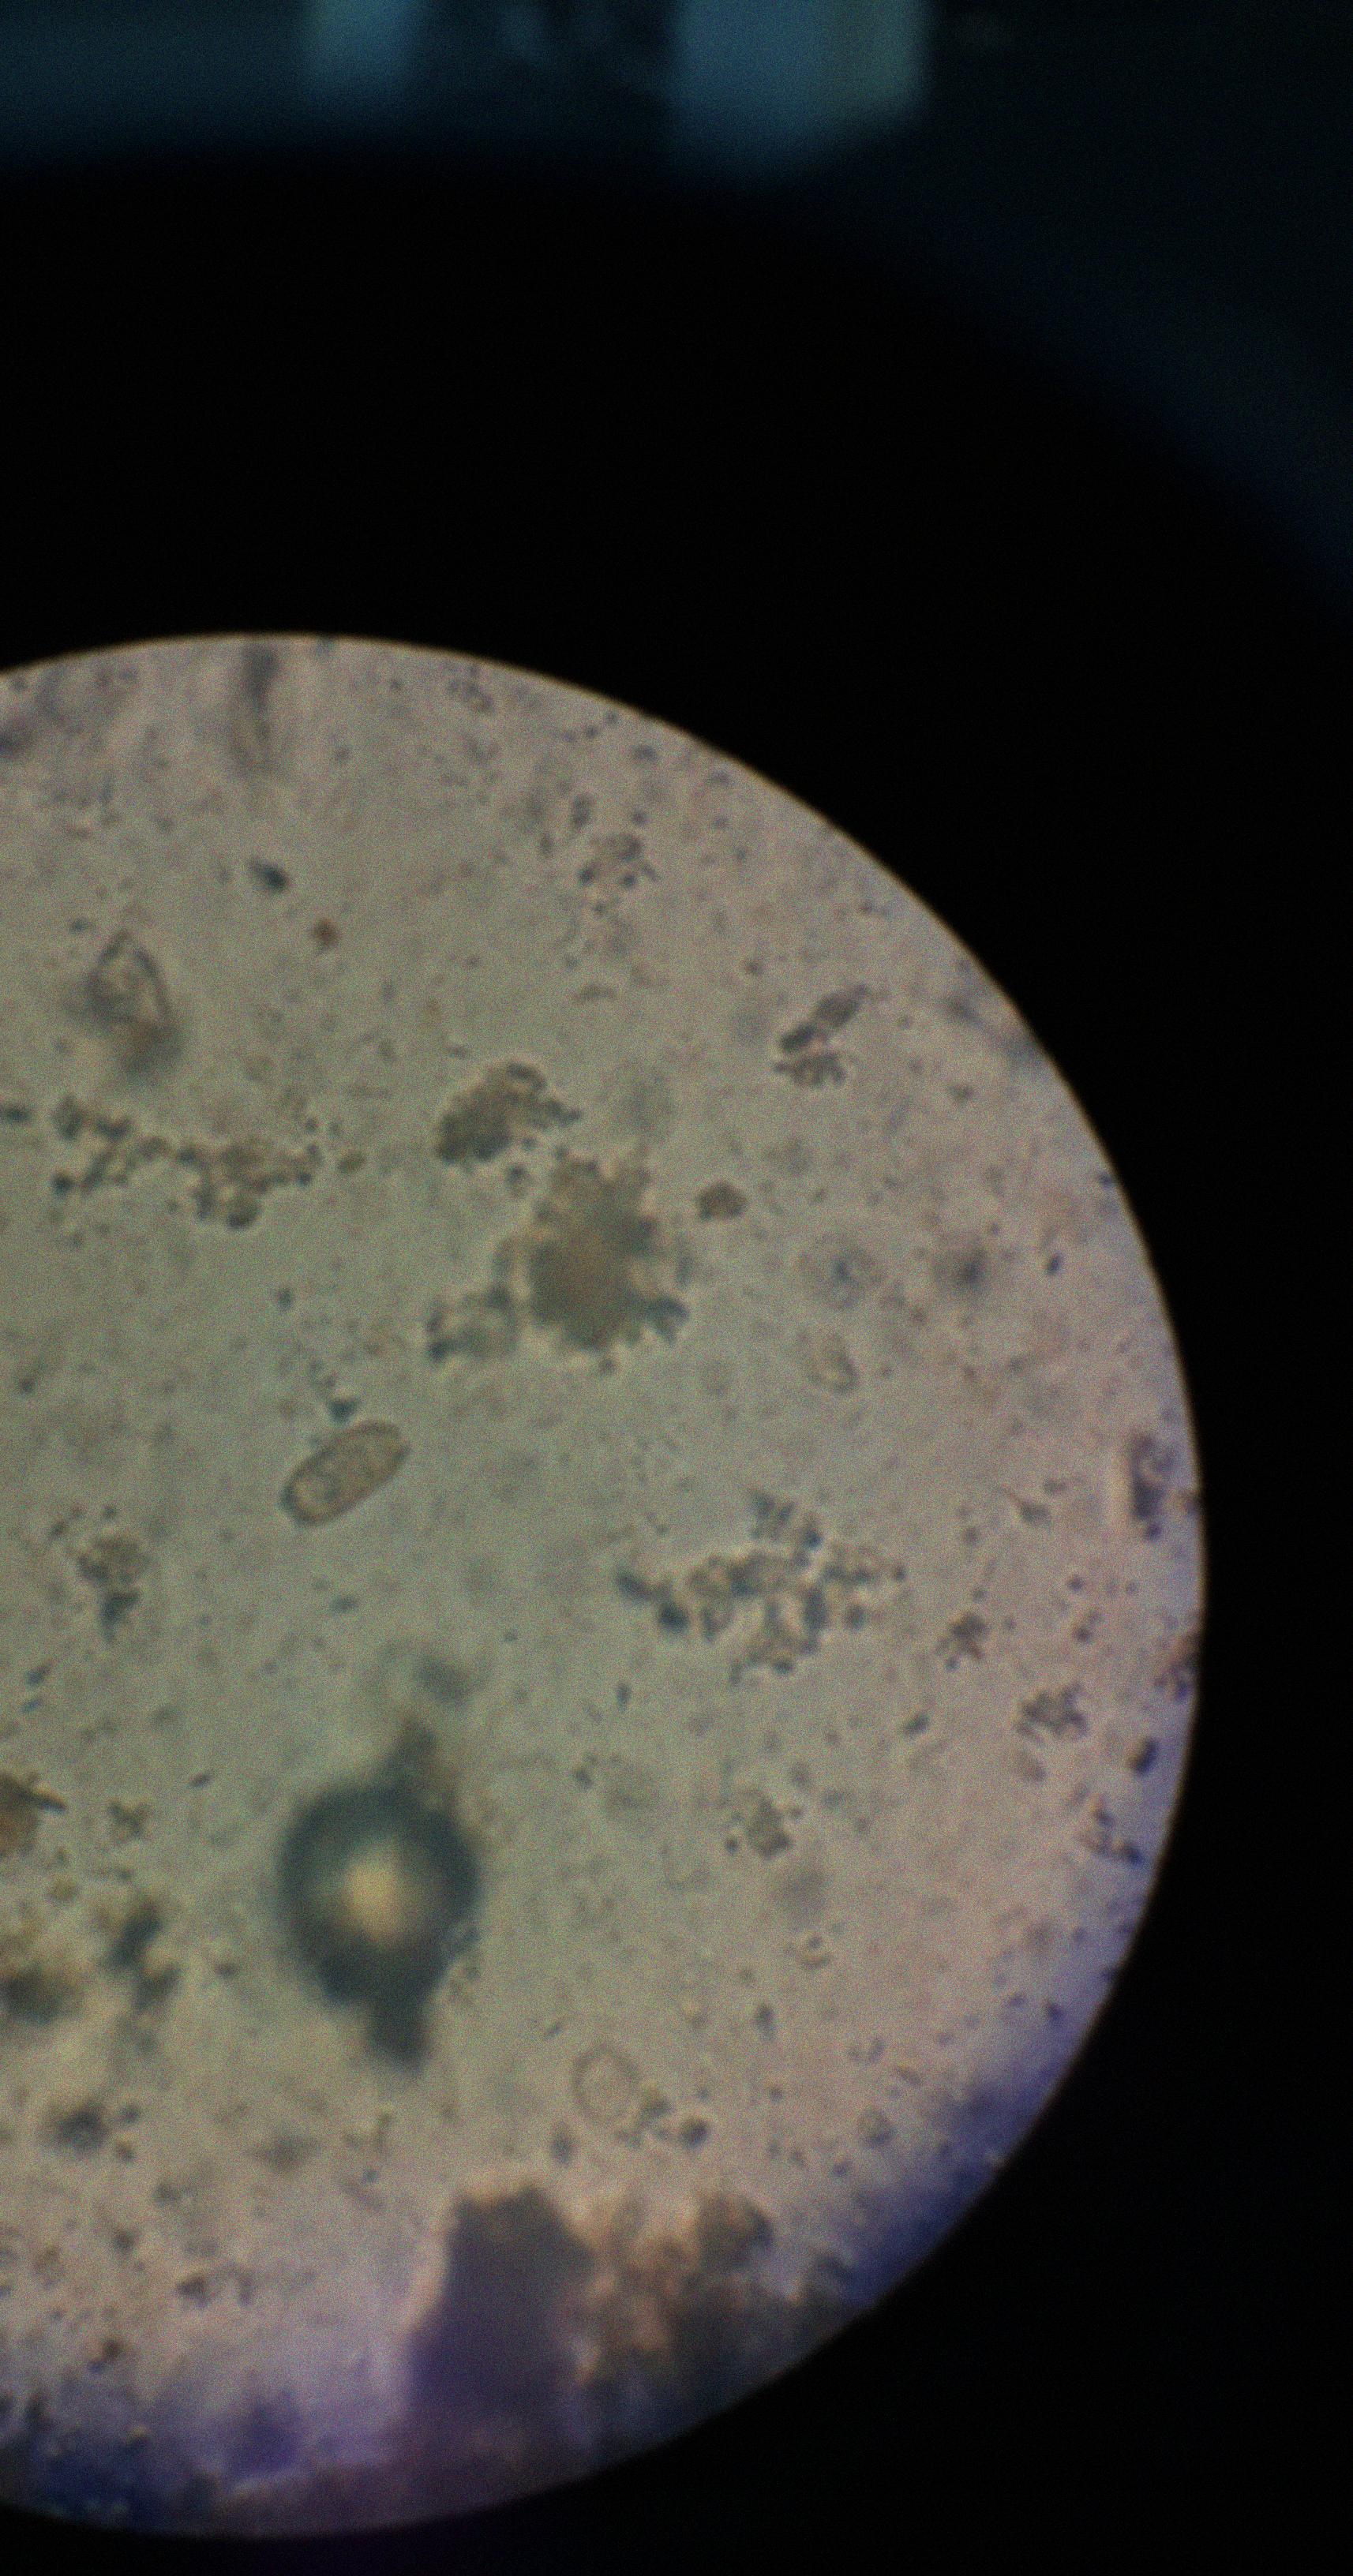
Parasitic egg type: Capillaria philippinensis